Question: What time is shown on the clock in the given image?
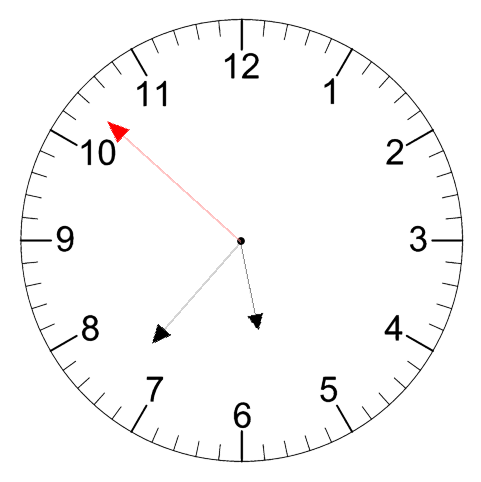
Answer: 05:36:52